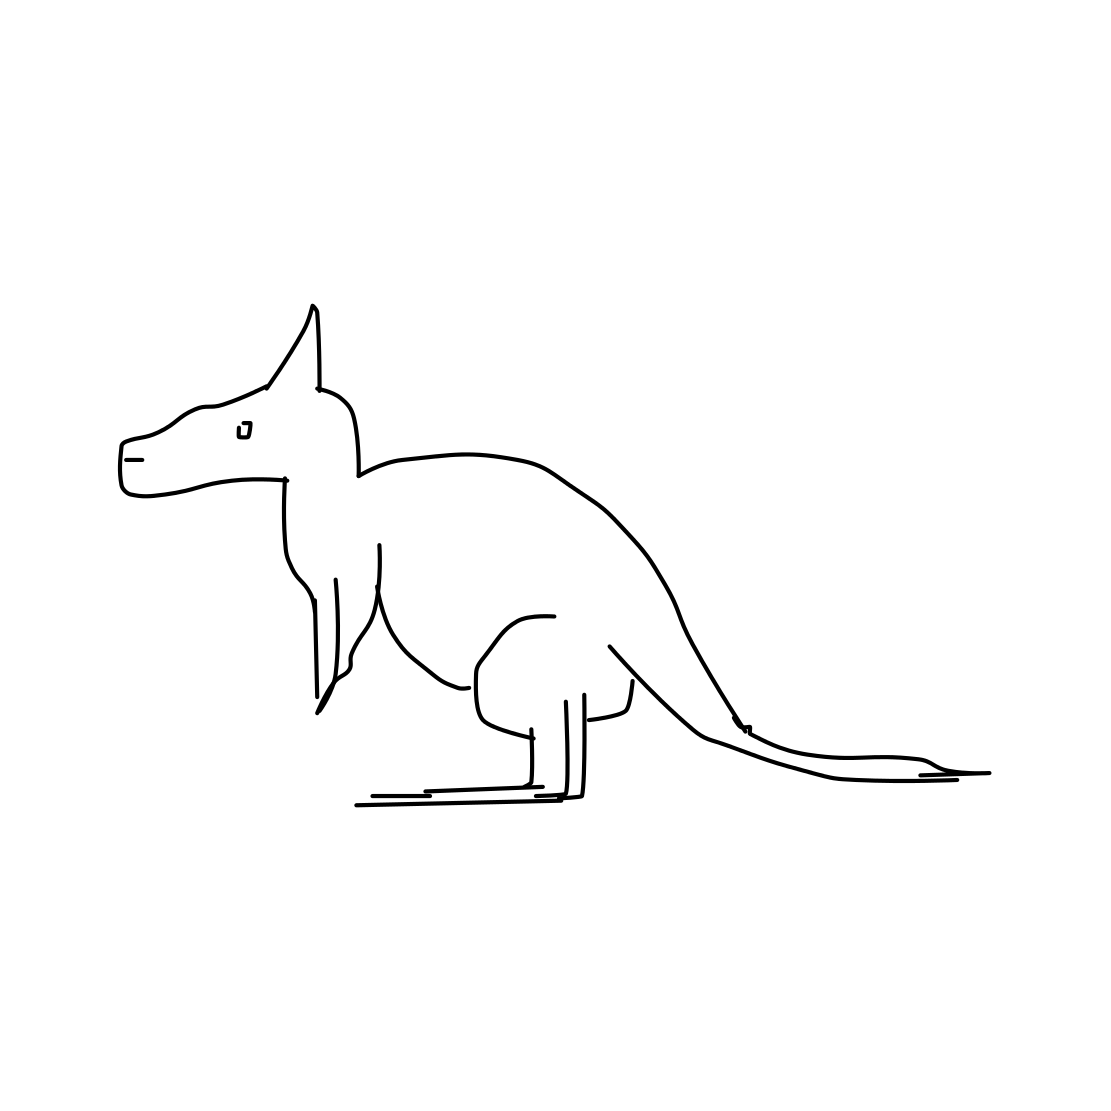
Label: kangaroo